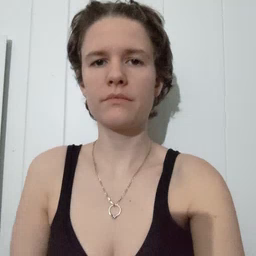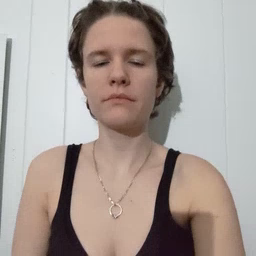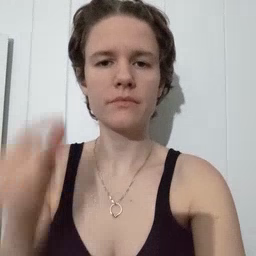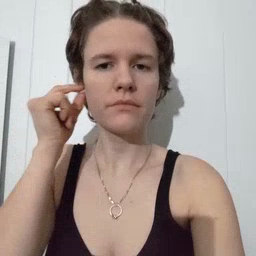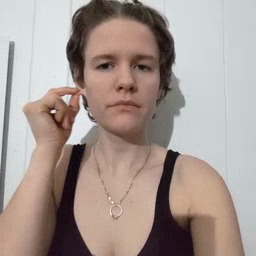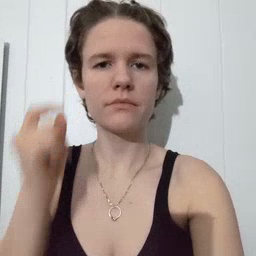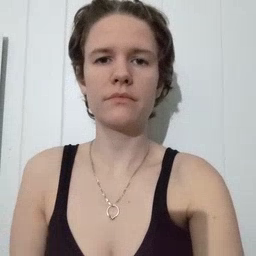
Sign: ear